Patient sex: F
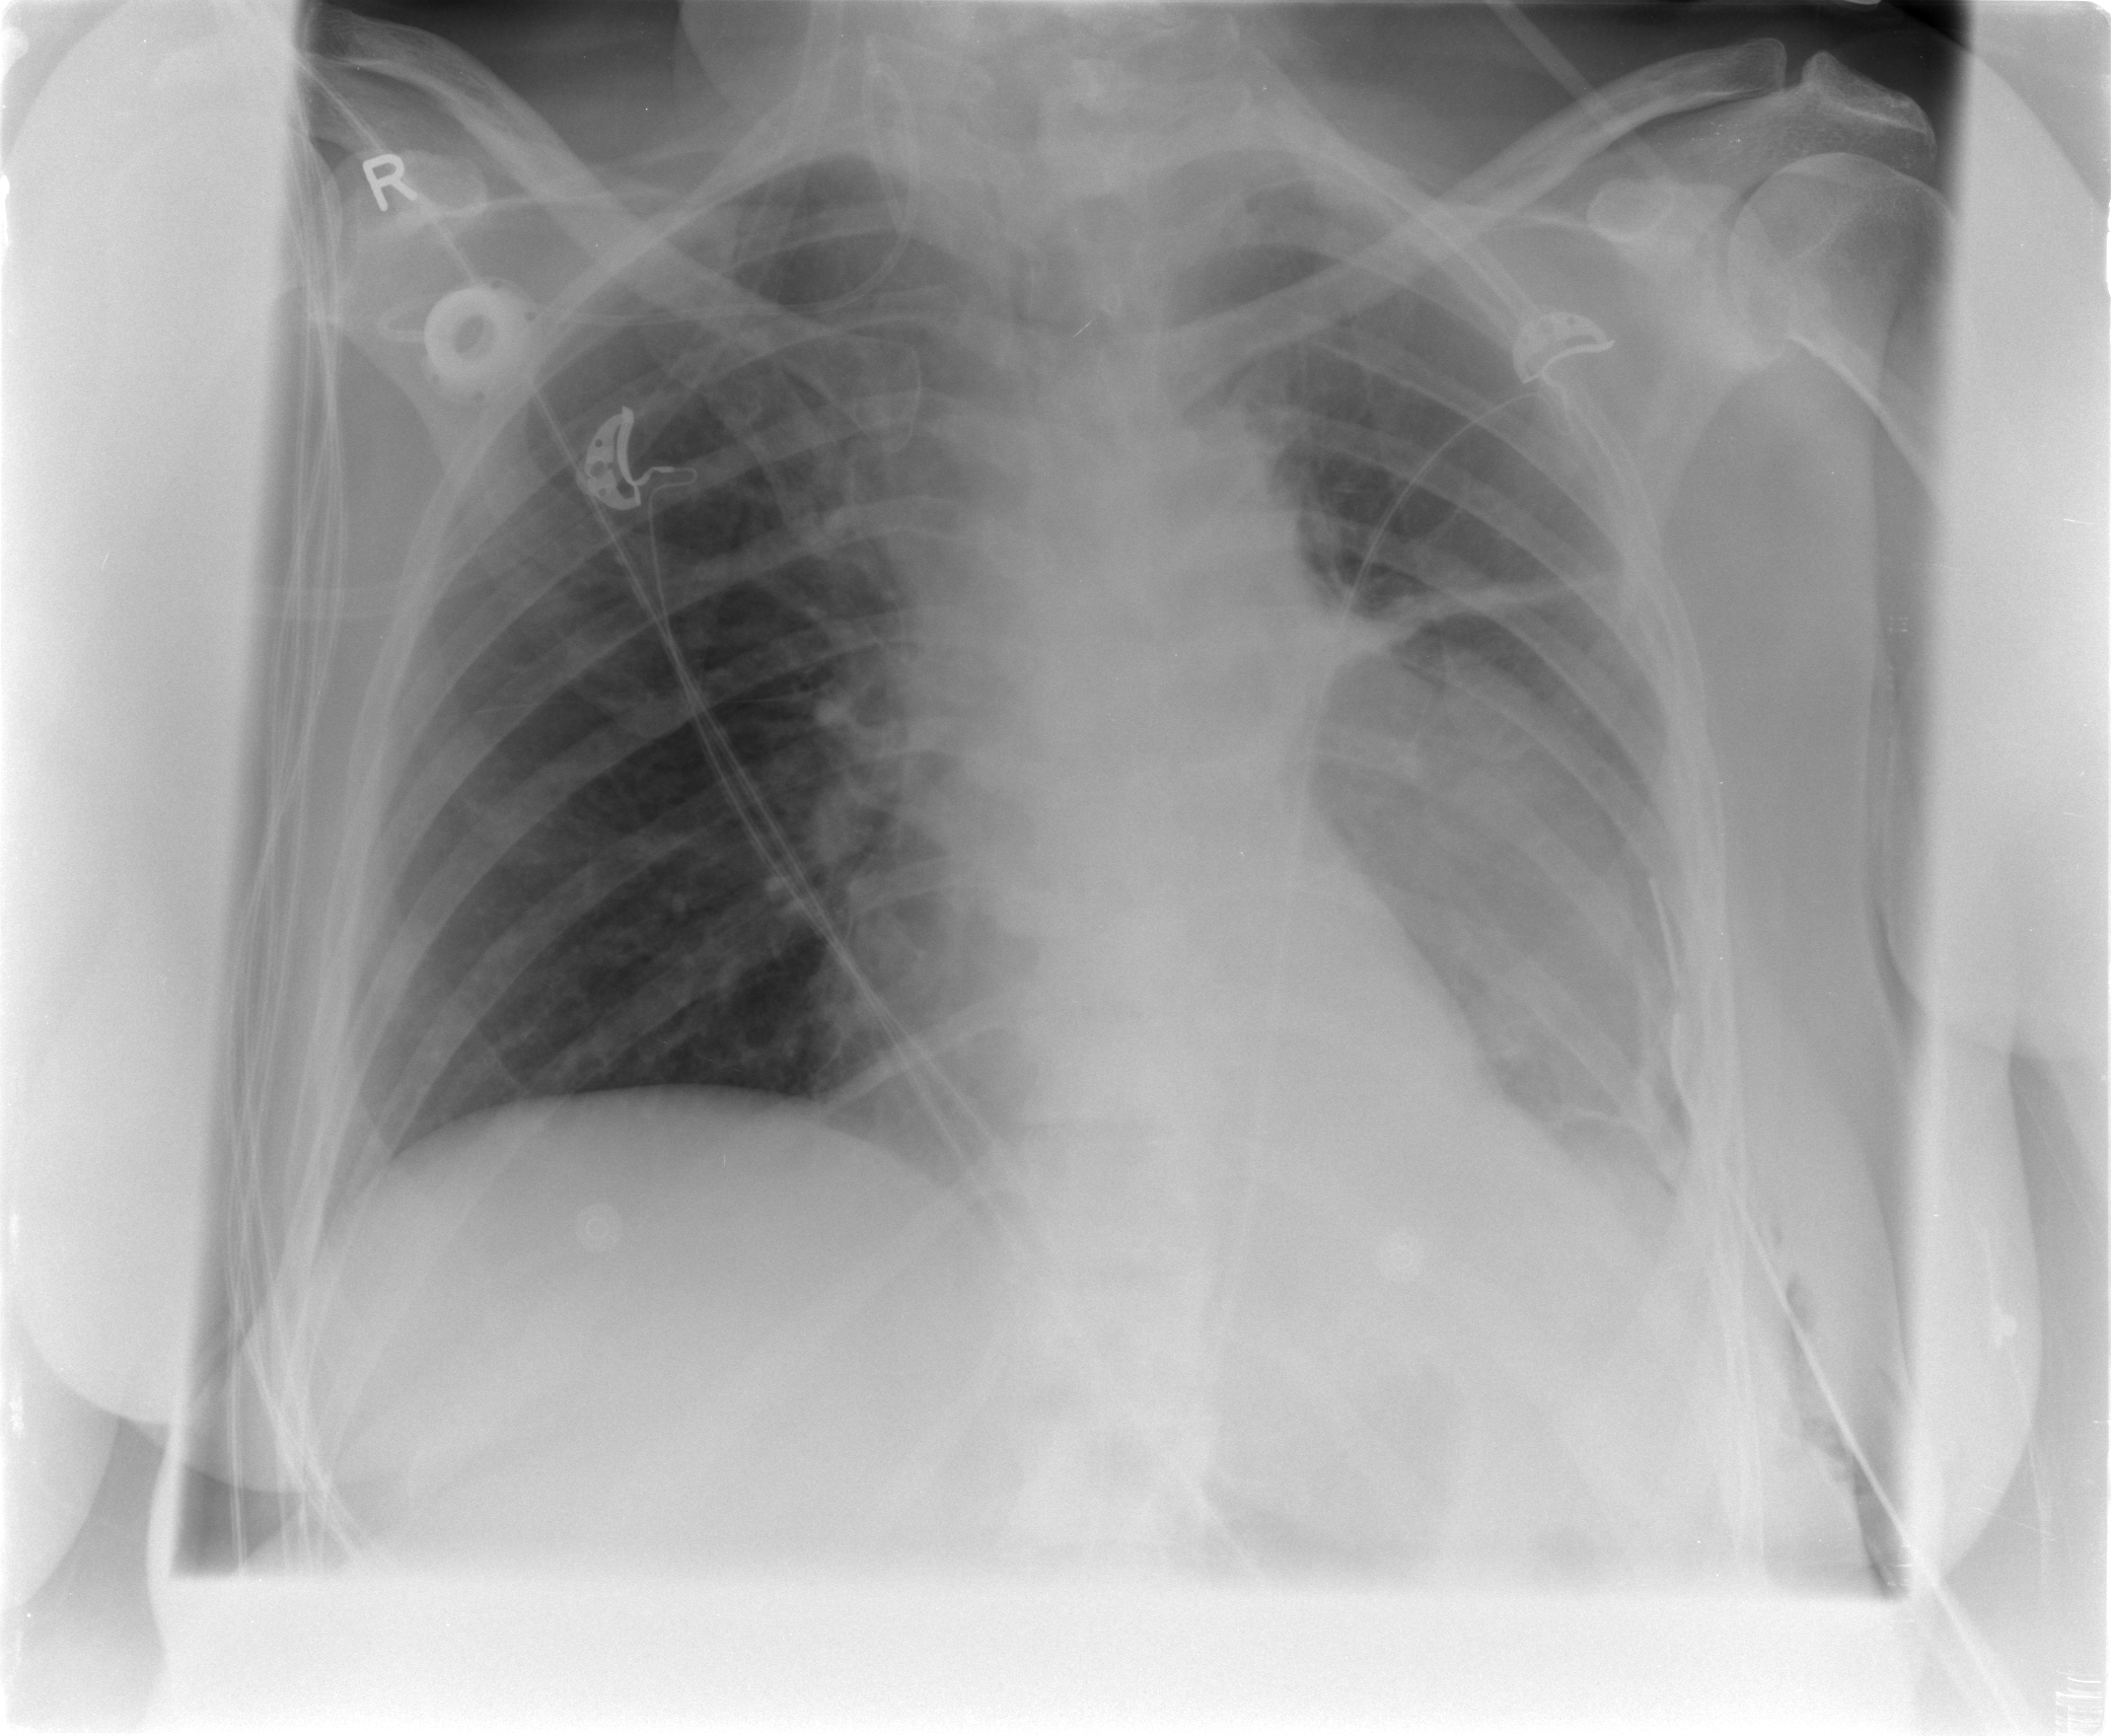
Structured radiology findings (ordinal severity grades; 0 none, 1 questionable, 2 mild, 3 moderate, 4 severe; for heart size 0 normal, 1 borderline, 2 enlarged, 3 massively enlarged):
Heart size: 0
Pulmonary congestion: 1
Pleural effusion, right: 0
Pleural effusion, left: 2
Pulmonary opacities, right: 0
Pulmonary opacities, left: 0
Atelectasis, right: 0
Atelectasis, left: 2